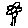
Label: flower